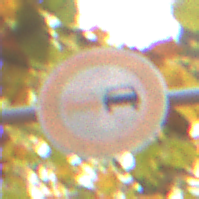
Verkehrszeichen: Ueberholverbot
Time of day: MorningAfternoon
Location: Outdoor (Nature)
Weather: Overcast
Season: Autumn
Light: Natural